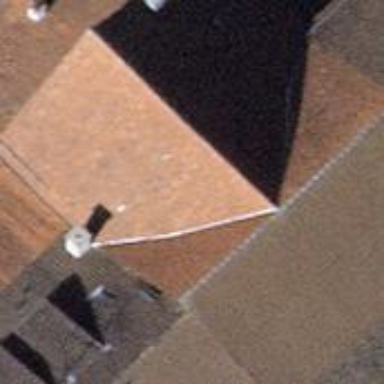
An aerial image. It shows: Terrace building with gabled roof.